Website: walmart
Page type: billing-address
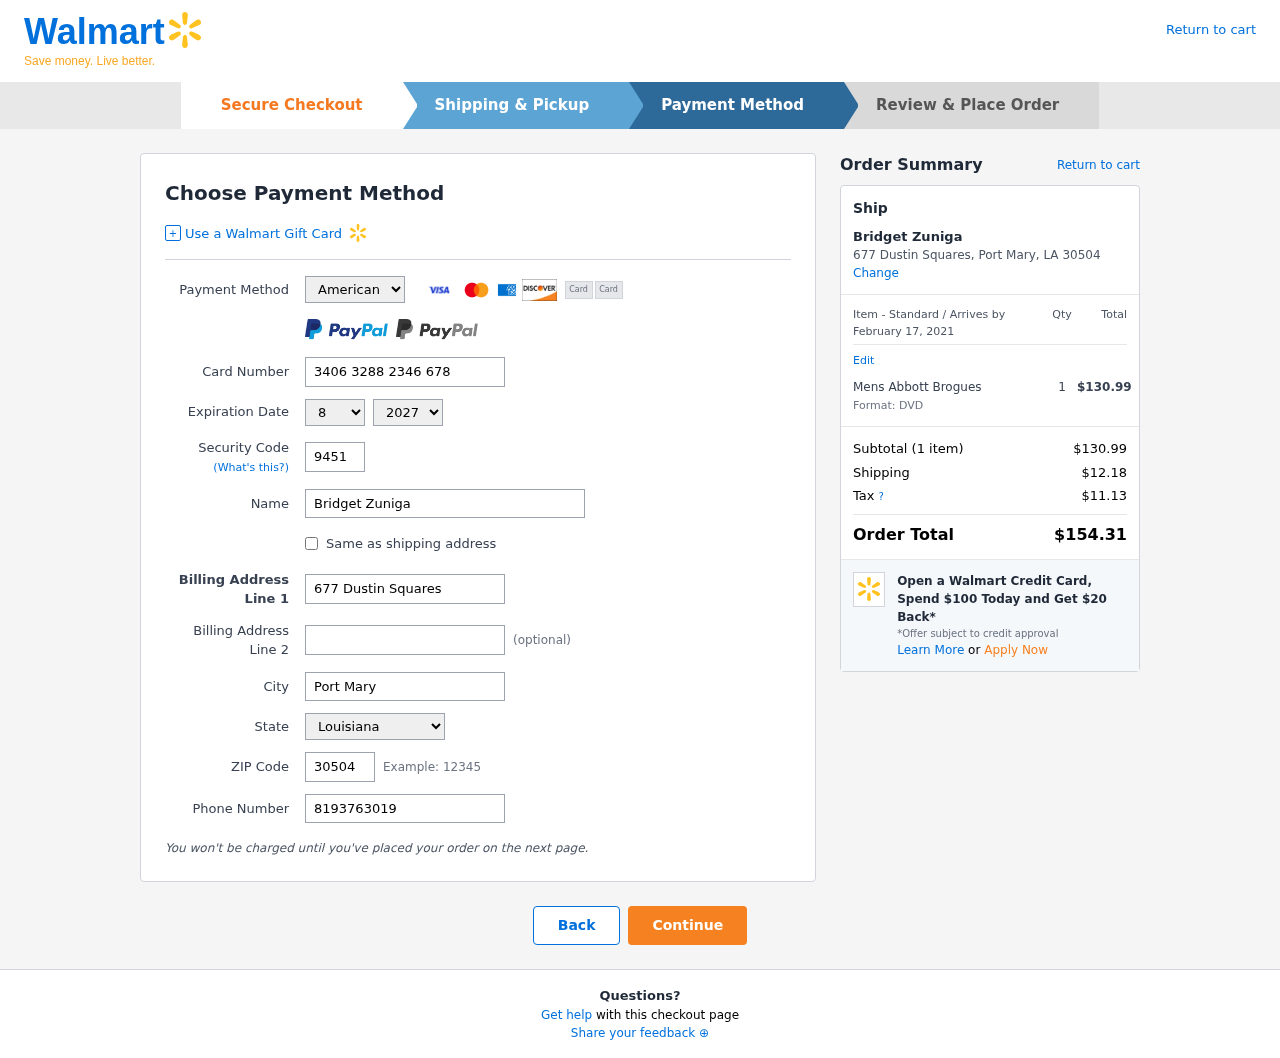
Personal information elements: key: PII_CARD_CVV
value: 9451
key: PII_CARD_EXPIRY_MONTH
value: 08
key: PII_CARD_EXPIRY_YEAR
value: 27
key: PII_CARD_NUMBER
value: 3406 3288 2346 678
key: PII_CARD_TYPE
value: American Express
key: PII_CITY
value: Port Mary
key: PII_CITY_STATE_ZIP
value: Port Mary, LA 30504
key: PII_FULLNAME
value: Bridget Zuniga
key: PII_PHONE
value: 8193763019
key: PII_POSTCODE
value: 30504
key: PII_STATE
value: Louisiana
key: PII_STREET
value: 677 Dustin Squares
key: PII_FULLNAME2
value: Bridget Zuniga
Product elements: key: PRODUCT1_NAME
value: Mens Abbott Brogues
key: PRODUCT1_PRICE
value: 130.99
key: PRODUCT1_QUANTITY
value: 1
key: PRODUCT1_DESC
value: Format: DVD
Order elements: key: ORDER_DELIVERY_DATE
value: February 17, 2021
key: ORDER_NUM_ITEMS
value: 1
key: ORDER_SUBTOTAL
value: $130.99
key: ORDER_SHIPPING_COST
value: $12.18
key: ORDER_TAX
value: $11.13
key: ORDER_TOTAL
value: $154.31